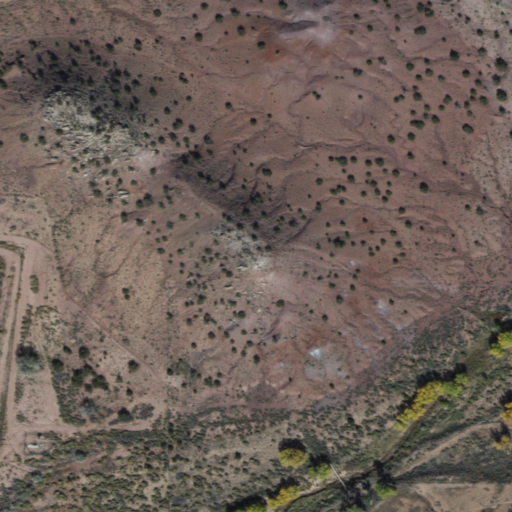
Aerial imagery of mountain in Arizona named Hubbell Hill containing shrub, low intensity development, open development, medium intensity development, and open water